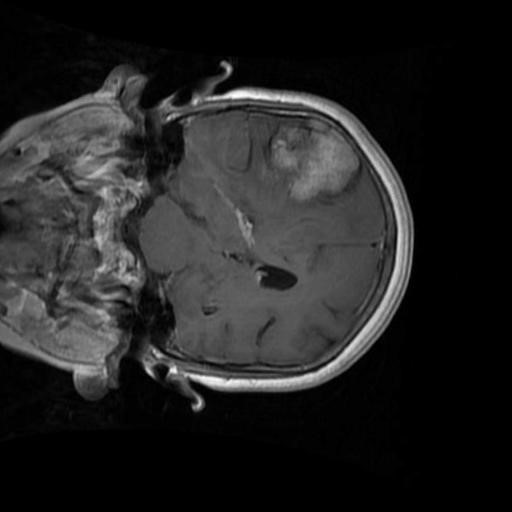
Label: brain_menin